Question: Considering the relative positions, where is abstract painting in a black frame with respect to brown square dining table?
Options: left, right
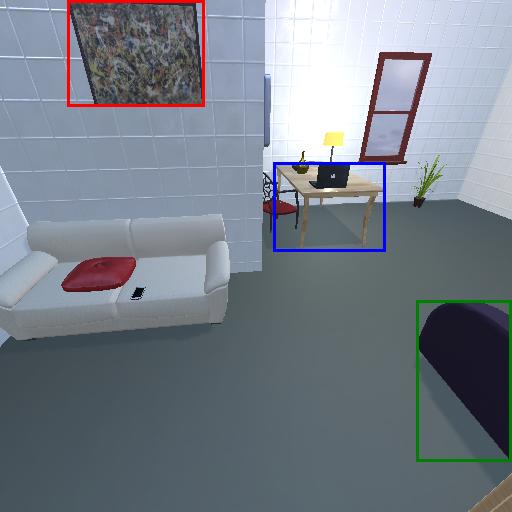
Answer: left